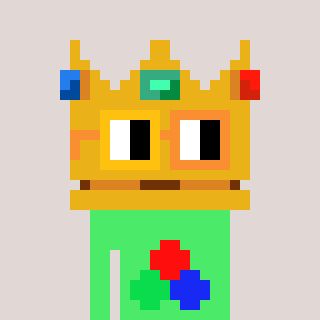
a pixel art character with square yellow and orange glasses, a crown-shaped head and a teal-colored body on a warm background